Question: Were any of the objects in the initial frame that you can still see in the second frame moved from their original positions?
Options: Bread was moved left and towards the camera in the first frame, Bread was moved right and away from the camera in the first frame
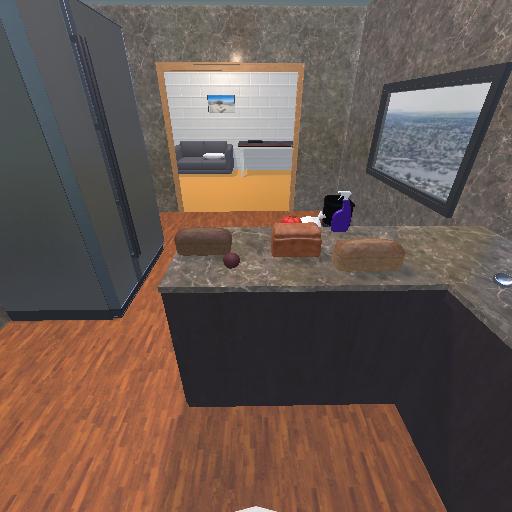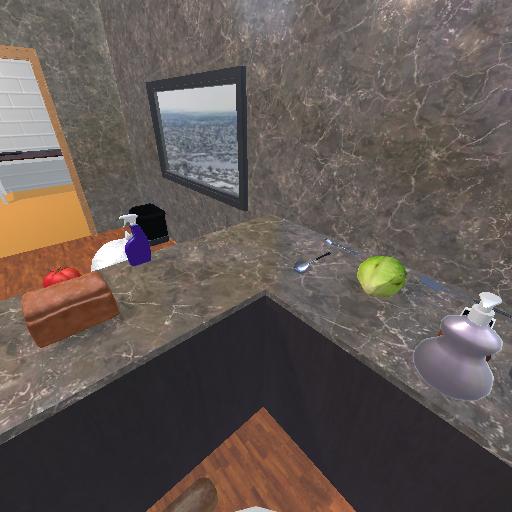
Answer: Bread was moved left and towards the camera in the first frame